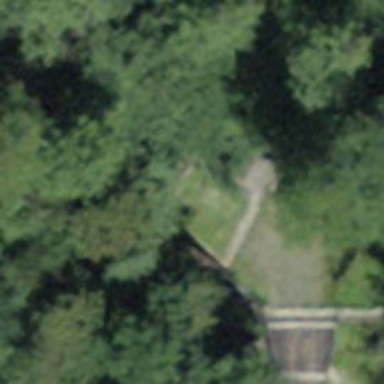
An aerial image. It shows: Retaining wall.